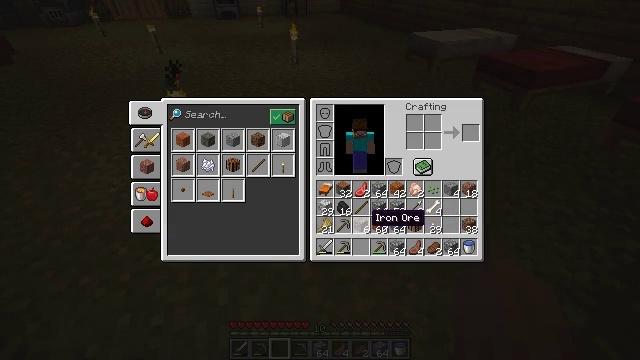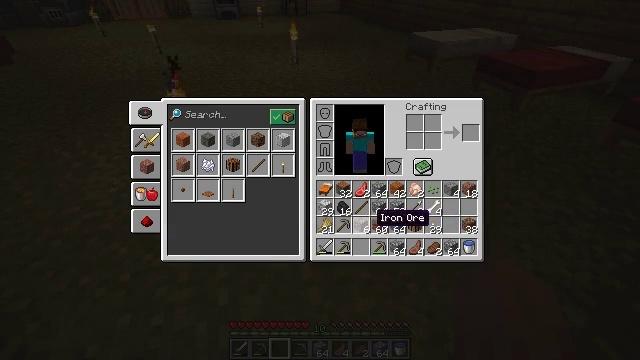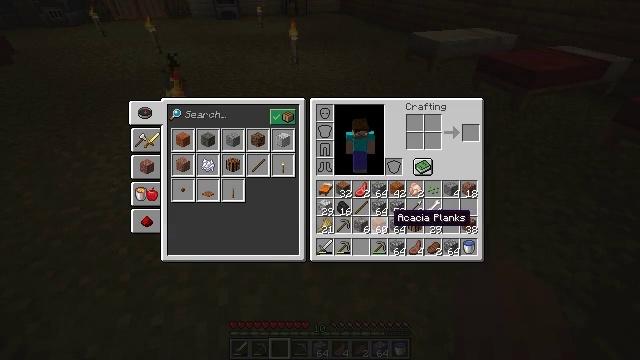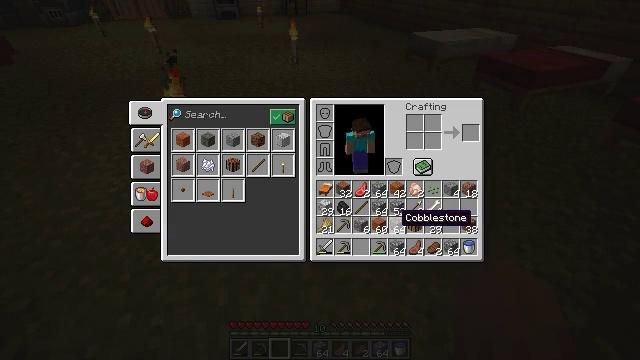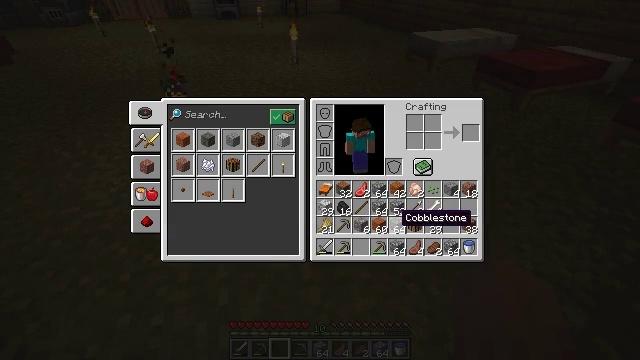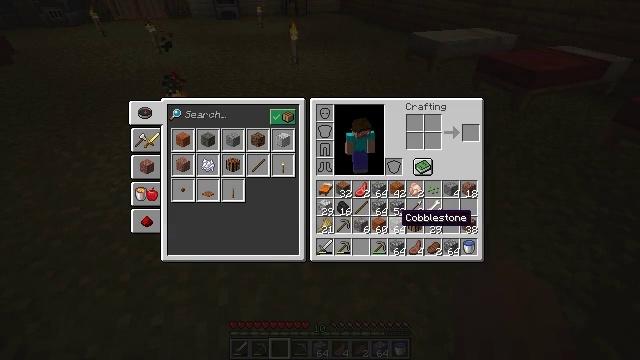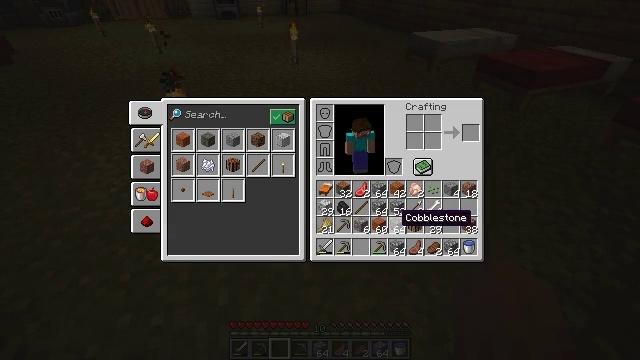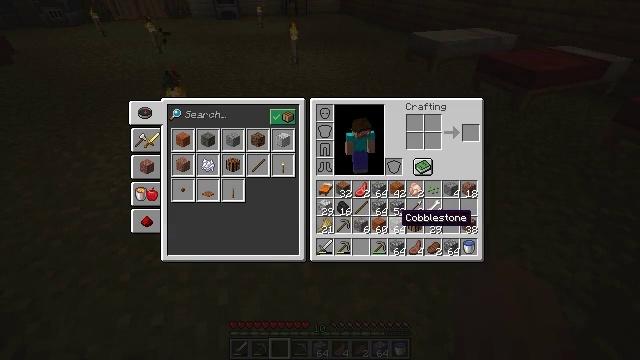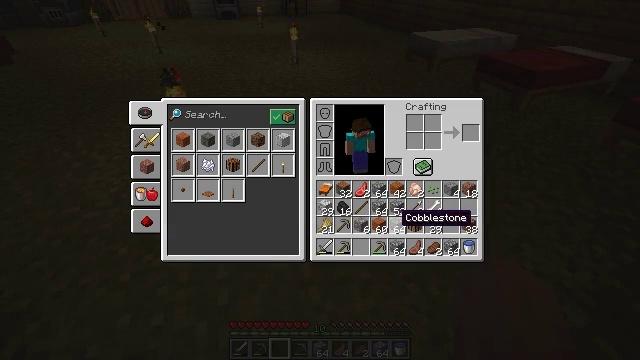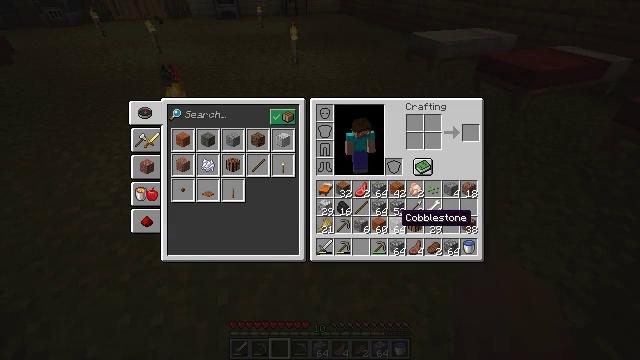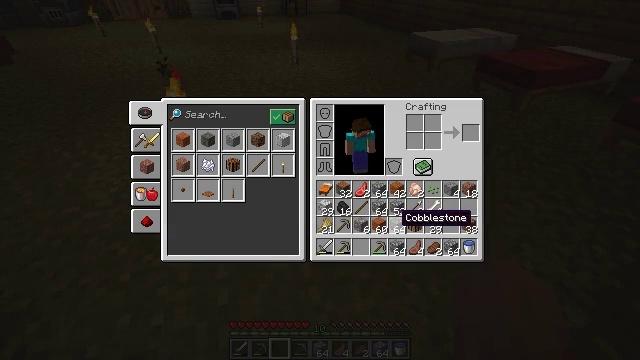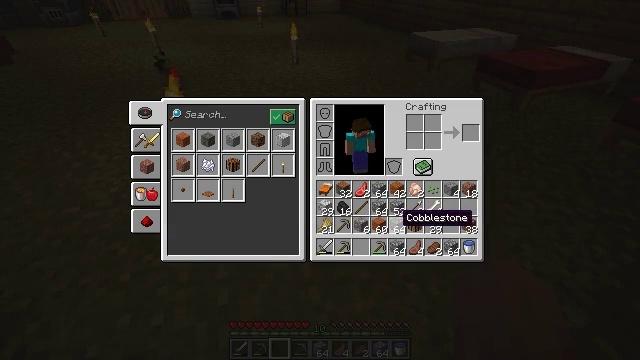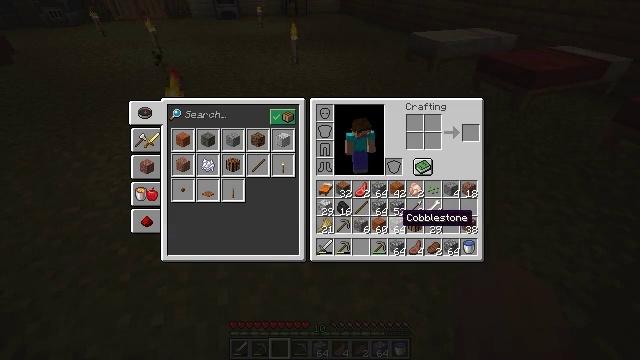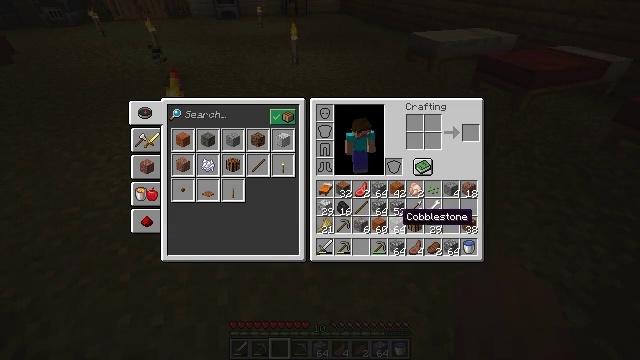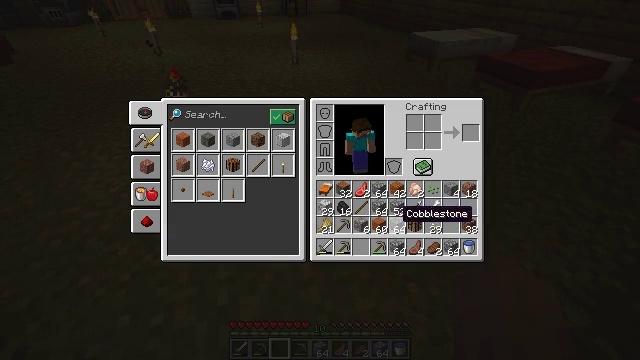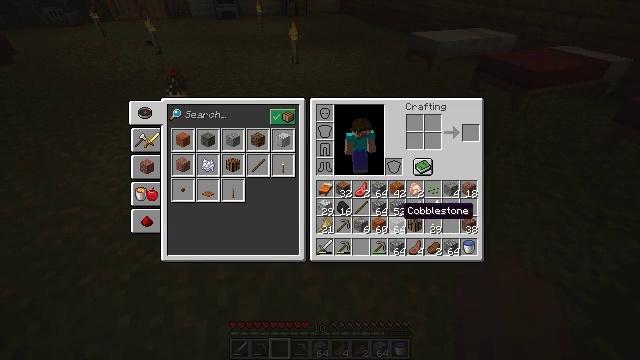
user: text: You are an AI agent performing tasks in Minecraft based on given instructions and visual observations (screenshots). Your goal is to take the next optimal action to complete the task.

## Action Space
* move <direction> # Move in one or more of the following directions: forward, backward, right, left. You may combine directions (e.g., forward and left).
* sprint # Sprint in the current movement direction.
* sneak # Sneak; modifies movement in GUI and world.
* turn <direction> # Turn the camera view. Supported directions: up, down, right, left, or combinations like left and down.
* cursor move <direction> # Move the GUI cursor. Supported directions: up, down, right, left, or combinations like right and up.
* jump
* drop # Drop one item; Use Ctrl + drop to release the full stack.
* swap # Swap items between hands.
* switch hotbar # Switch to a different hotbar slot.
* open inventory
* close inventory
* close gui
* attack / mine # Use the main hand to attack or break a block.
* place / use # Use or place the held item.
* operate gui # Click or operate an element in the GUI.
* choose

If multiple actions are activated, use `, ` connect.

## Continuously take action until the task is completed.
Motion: motion action
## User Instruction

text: Transform an acacia plank into an acacia button in crafting table.
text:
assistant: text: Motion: no_op
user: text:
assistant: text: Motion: cursor move right
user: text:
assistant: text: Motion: cursor move right
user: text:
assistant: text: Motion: no_op
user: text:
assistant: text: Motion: no_op
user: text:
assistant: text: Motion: no_op
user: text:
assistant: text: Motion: no_op
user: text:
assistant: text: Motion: no_op
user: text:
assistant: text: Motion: no_op
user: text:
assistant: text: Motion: no_op
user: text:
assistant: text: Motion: no_op
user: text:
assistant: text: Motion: no_op
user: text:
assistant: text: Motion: no_op
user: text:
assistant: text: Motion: no_op
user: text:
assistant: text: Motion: no_op
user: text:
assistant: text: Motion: no_op
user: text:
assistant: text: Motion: no_op
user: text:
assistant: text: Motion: no_op
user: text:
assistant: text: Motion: no_op
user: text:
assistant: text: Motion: no_op
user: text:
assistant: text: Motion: no_op
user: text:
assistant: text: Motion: no_op
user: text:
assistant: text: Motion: no_op
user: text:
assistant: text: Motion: cursor move left
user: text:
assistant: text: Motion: no_op
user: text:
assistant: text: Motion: no_op
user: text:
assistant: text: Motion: no_op
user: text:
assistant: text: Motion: no_op
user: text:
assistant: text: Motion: no_op
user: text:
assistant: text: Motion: no_op